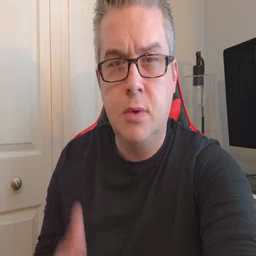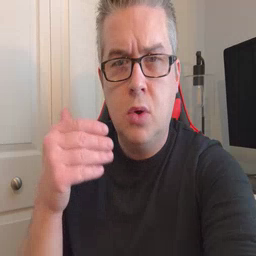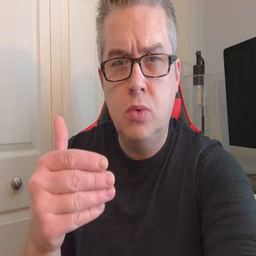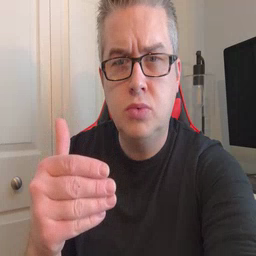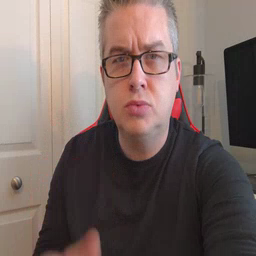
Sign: close